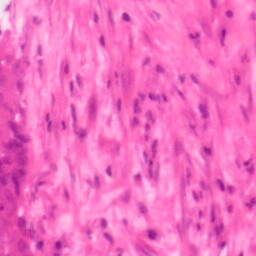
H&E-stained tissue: Colon